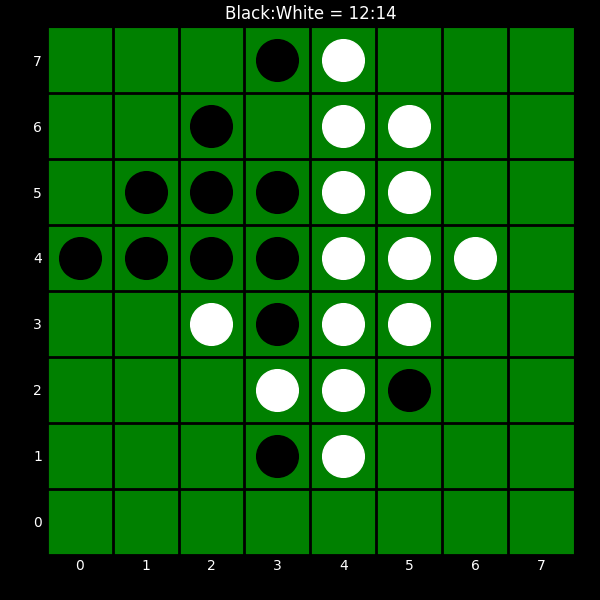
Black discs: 12
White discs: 14